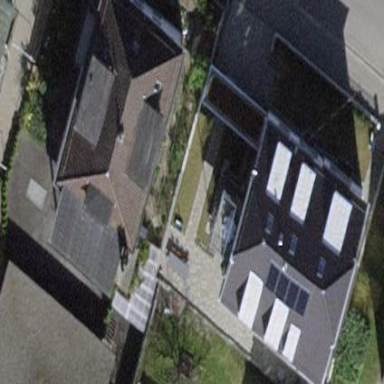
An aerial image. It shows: Hipped-roof building with apartments.